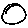
Label: circle